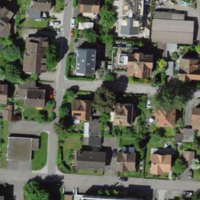
EUNIS habitat code: 55
Species observed at this site:
Dipsacus fullonum
Galeopsis tetrahit
Plantago lanceolata
Chelidonium majus